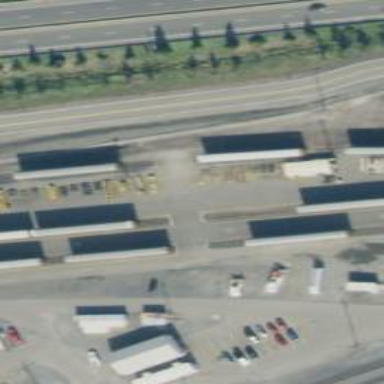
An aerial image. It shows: Railway yard used for servicing trains.